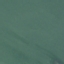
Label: SeaLake